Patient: sex F, age 56
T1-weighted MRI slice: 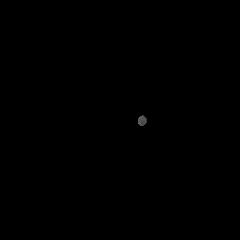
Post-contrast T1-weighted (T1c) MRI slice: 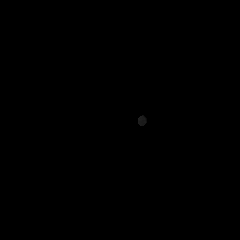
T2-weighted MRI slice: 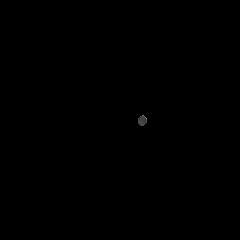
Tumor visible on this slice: no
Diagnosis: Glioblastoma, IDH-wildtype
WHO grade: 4